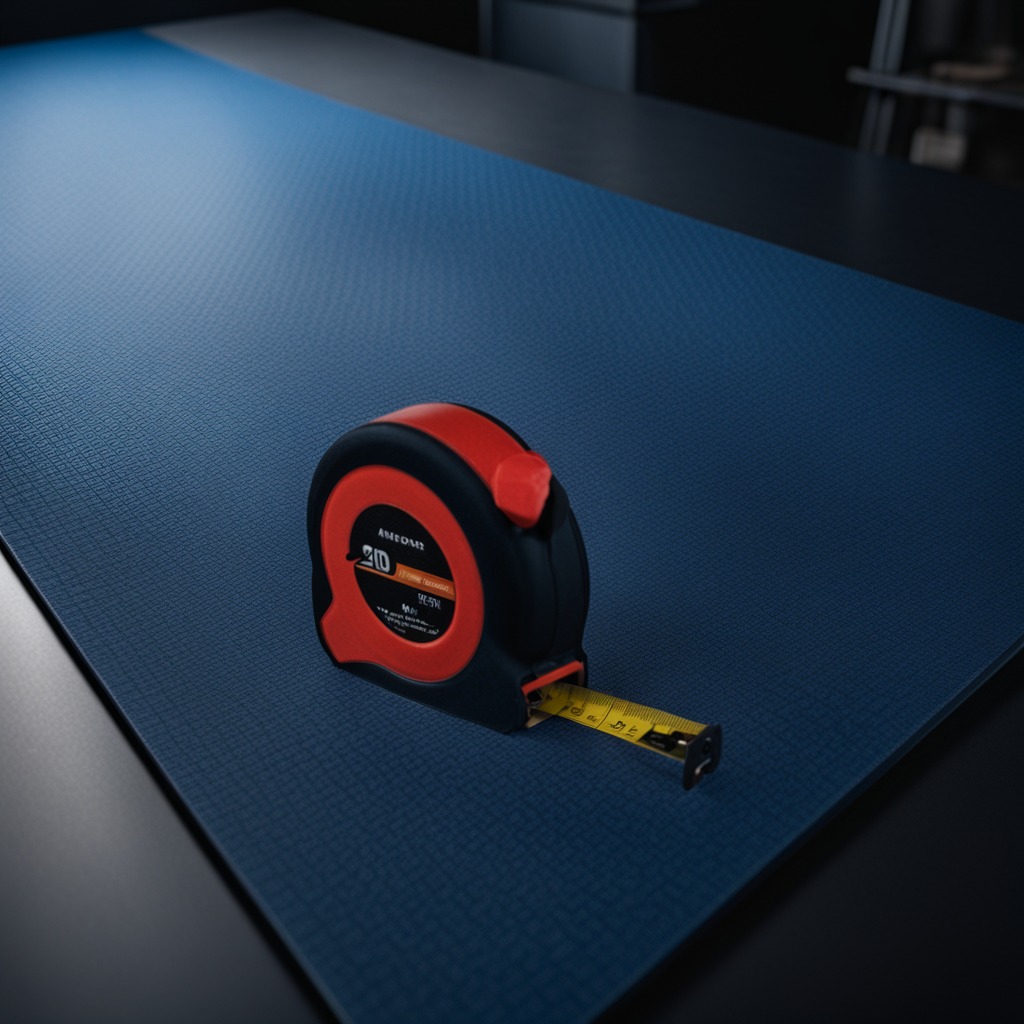
A measuring tape lies on the granite tabletop inside a workshop at night with soft shadows beneath the blue rubber mat.